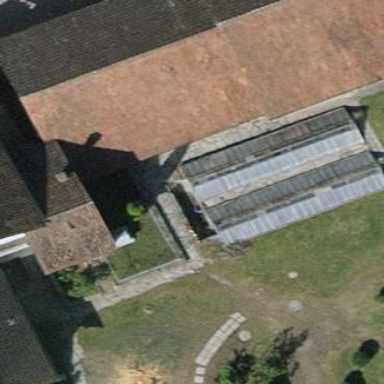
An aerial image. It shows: Greenhouse.